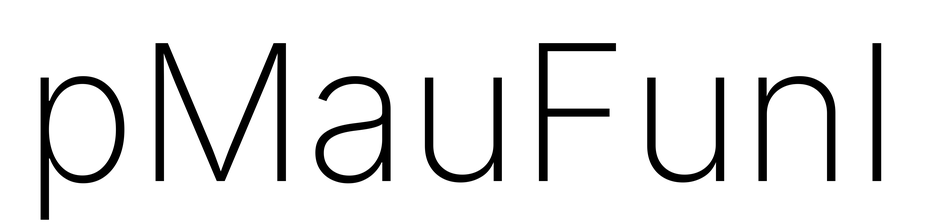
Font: Inter_ExtraLight